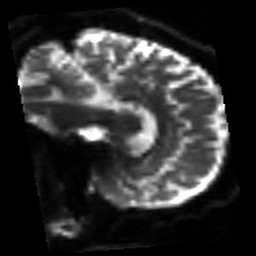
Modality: sbref
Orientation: sagittal
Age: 54
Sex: male
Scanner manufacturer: siemens
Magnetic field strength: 3 T
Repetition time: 3.2 s
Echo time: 0.081 s